Aerial crown-view tile of a tropical tree (Barro Colorado Island, Panama), acquired 20250715:
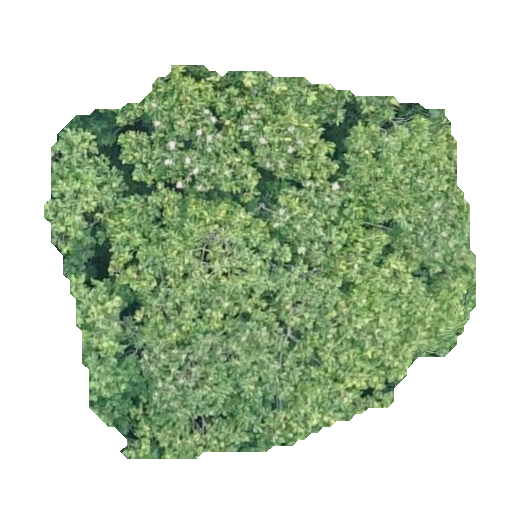
Species: Dipteryx oleifera
GBIF accepted scientific name: Dipteryx oleifera
Crown area: 194.456 m²